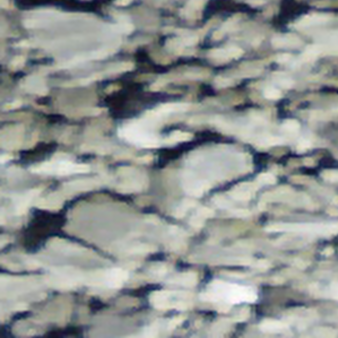
Label: other